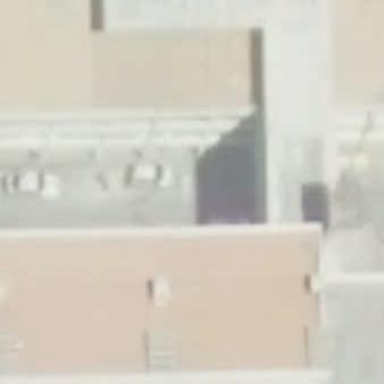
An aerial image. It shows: Public building.